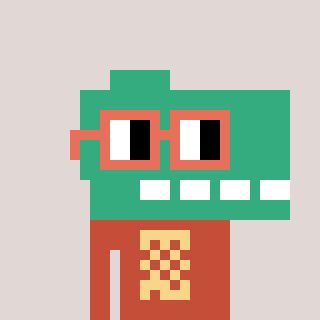
a pixel art character with square orange glasses, a dino-shaped head and a rust-colored body on a warm background